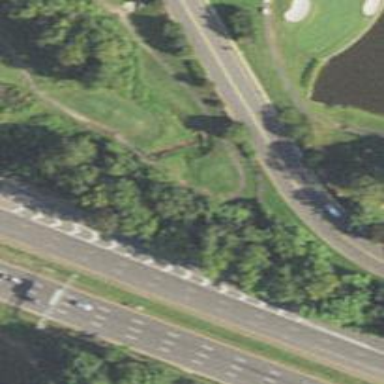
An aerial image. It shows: Service road with bridge used as golf cart path.